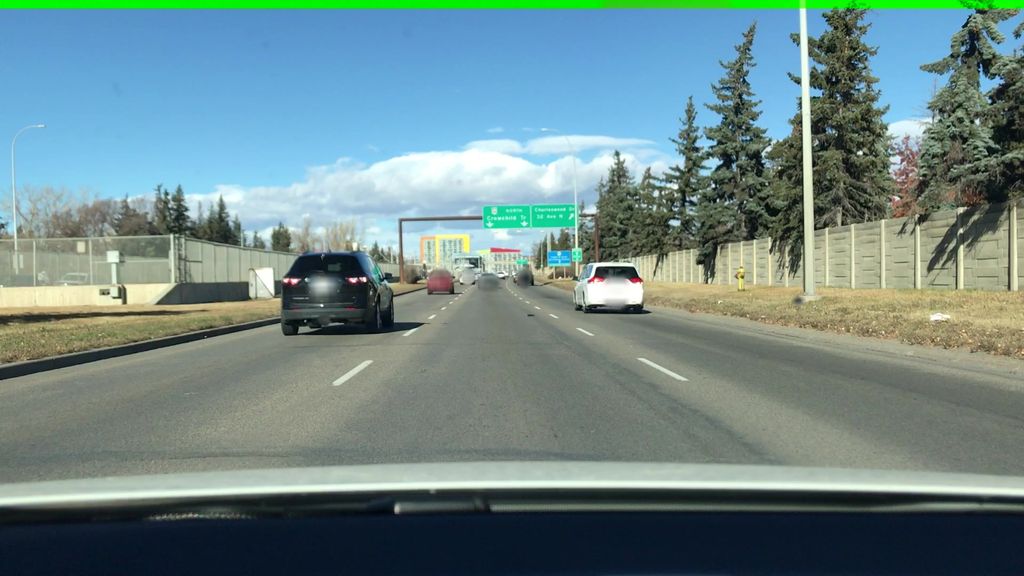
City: calgary